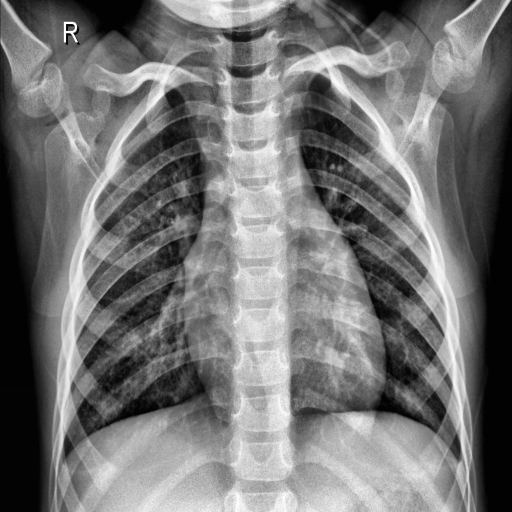
Finding: NORMAL